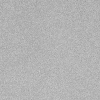
Atmospheric dust classification: dusty